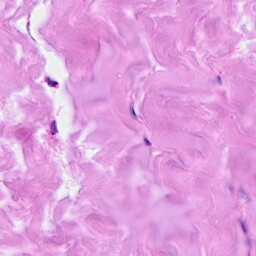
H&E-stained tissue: Breast